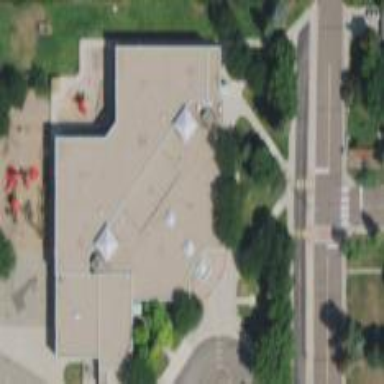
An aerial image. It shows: School building.